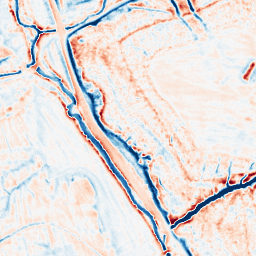
Category: edge_preserving
Decomposition family: anisotropic_diffusion
Decomposition parameters: iterations: 50
kappa: 10
gamma: 0.1
Upsampling method: bilinear
Upsampling parameters: scale: 2
Upsampling scale: 2